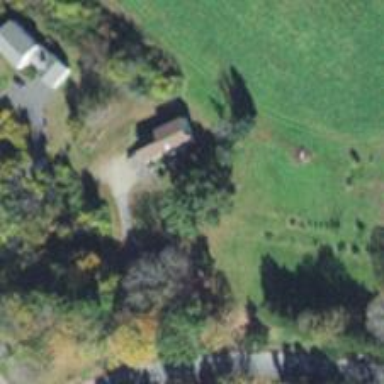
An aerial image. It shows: Driveway.